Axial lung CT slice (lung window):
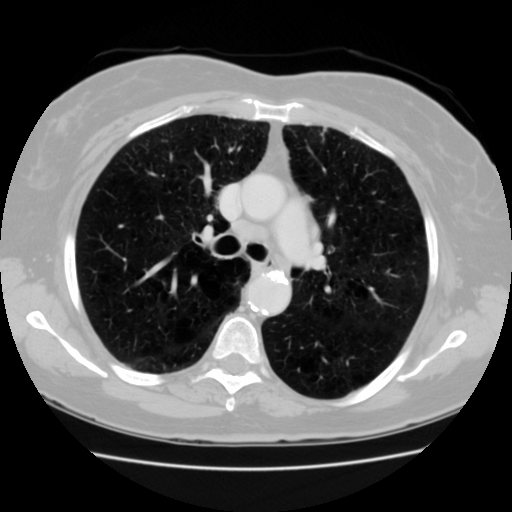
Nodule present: no